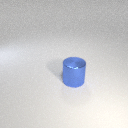
large blue metal cylinder